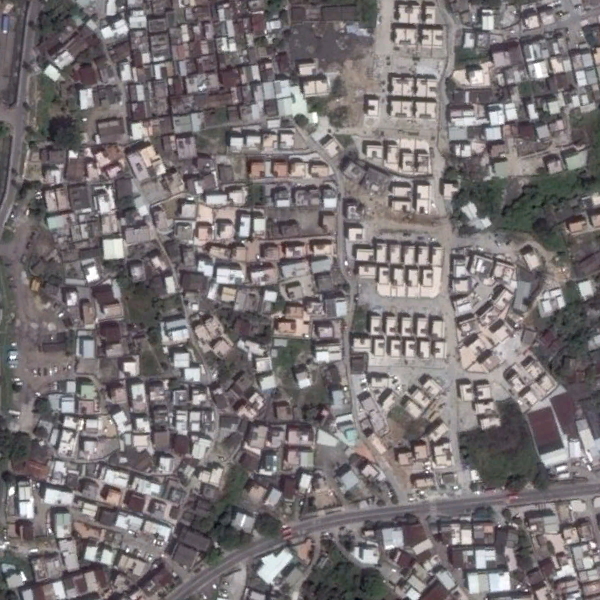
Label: DenseResidential